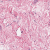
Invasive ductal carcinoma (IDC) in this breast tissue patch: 0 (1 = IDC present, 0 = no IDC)